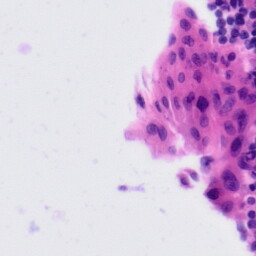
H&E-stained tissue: Tonsil